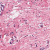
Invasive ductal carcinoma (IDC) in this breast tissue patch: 0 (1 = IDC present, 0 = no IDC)